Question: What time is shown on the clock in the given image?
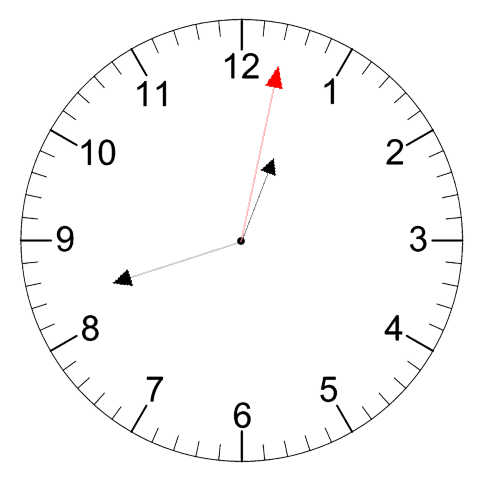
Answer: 12:42:02